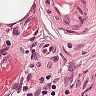
Metastatic tissue present: no